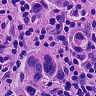
Metastatic tissue present: yes